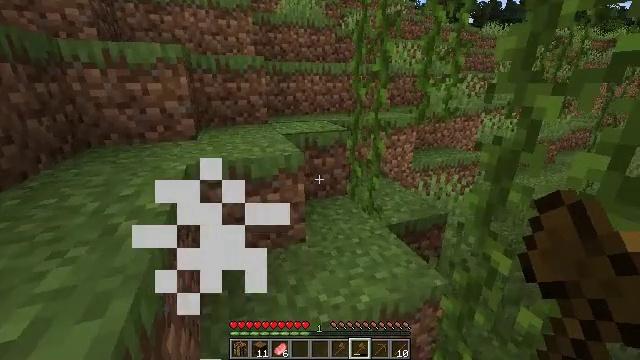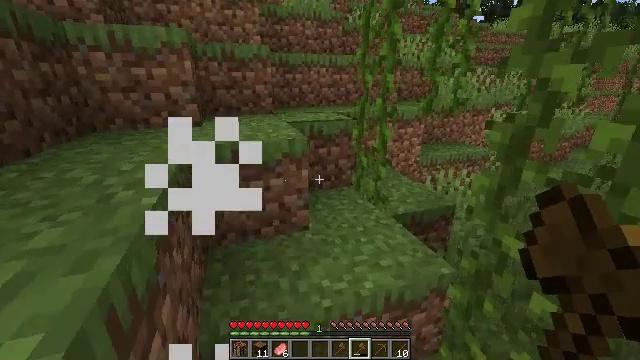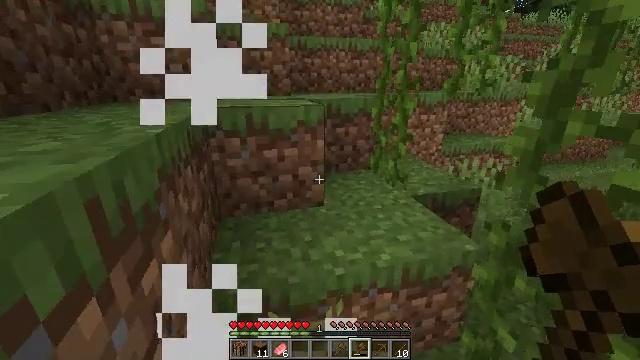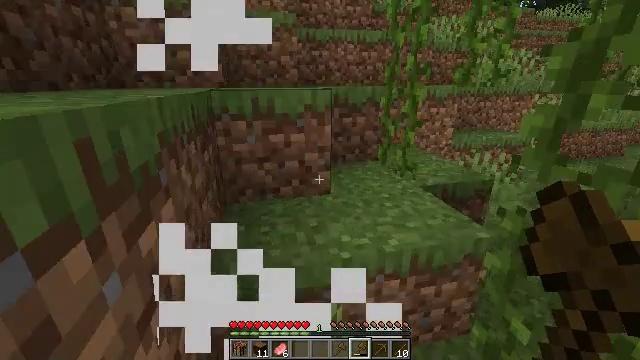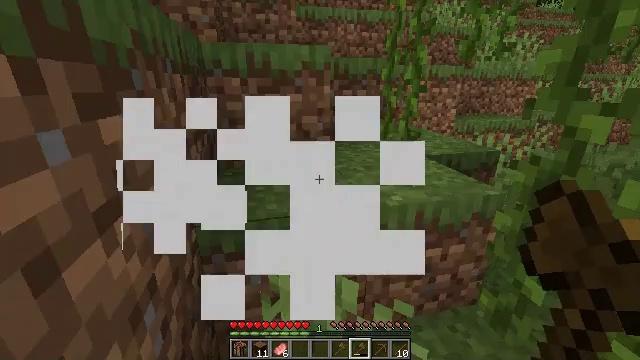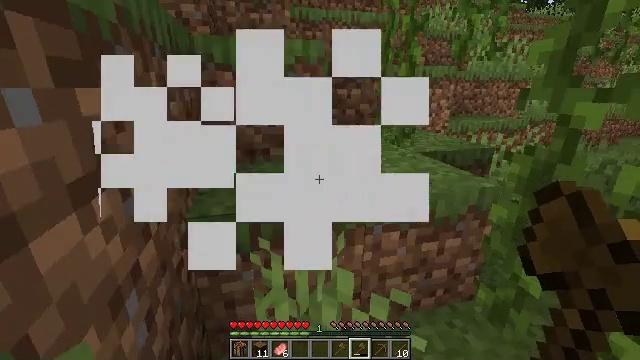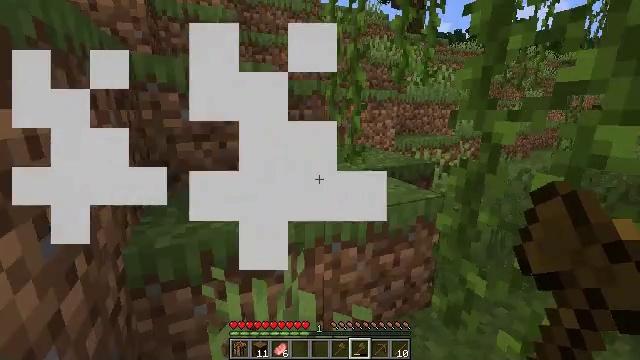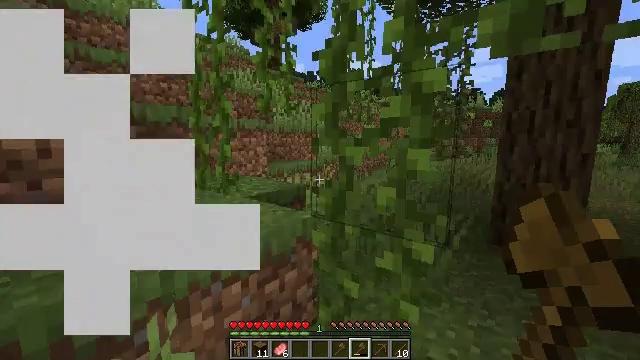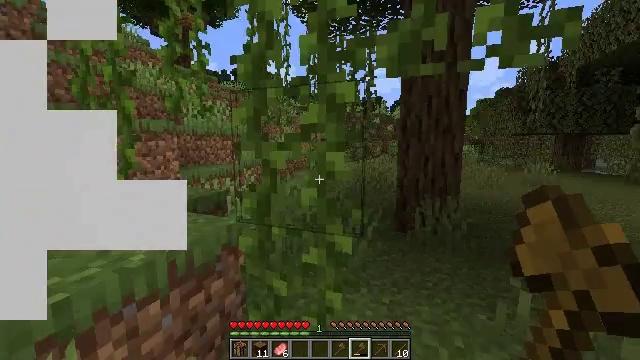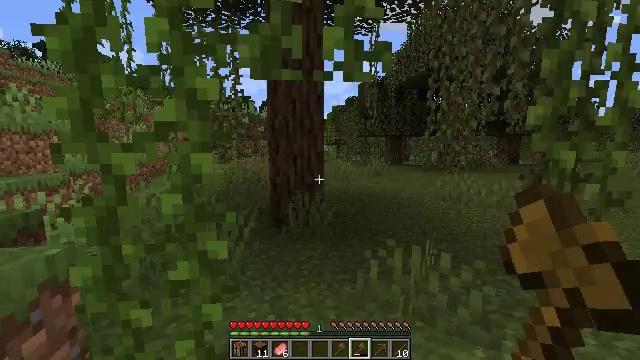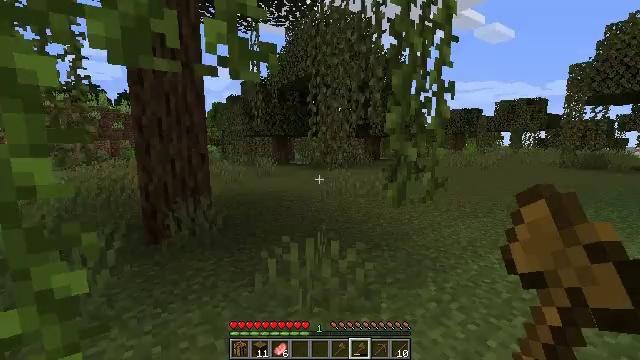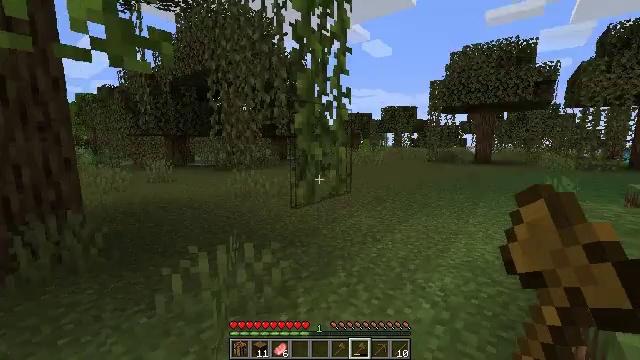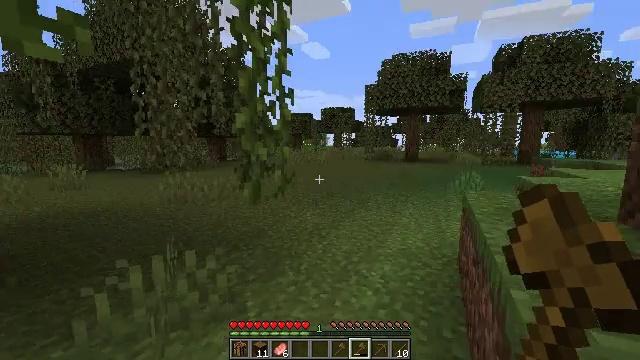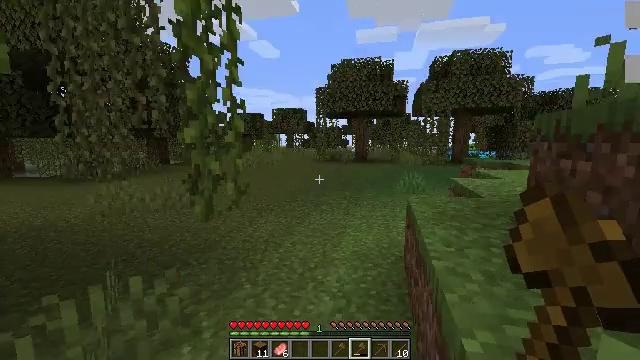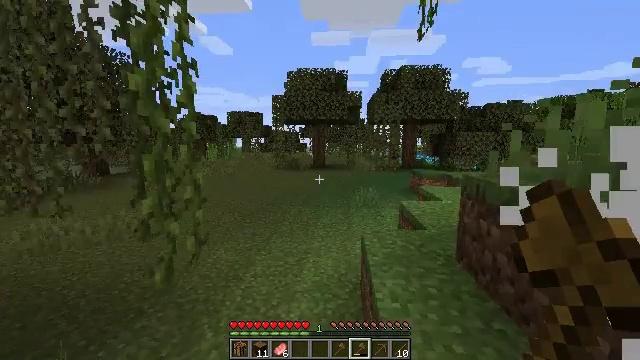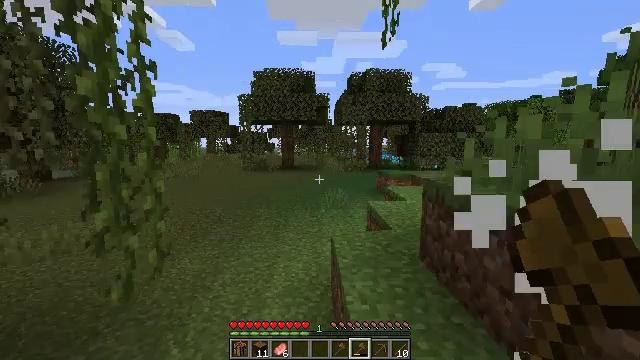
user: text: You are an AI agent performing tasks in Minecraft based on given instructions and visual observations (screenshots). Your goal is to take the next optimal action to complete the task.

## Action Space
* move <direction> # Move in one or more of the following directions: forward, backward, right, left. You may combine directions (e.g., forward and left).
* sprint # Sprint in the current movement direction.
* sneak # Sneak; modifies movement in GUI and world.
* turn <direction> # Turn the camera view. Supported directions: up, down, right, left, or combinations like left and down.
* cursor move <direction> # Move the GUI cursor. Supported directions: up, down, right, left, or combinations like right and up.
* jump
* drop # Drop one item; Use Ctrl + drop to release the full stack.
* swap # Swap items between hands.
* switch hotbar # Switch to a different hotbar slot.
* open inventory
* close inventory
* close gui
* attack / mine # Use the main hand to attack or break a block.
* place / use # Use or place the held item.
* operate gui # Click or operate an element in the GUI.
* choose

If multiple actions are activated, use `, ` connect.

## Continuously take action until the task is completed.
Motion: motion action
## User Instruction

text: Collect clay by holding down the left mouse button.
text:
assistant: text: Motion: turn left
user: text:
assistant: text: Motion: turn left
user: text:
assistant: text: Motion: turn left
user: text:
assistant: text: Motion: no_op
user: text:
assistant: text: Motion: turn right and up
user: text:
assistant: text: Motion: turn right and up
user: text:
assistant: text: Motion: turn right and up
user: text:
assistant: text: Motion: move back, turn right
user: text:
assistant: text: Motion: move back, turn right
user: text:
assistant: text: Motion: move back, turn right
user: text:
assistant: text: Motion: move back and move right, turn right
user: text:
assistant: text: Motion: move back and move right, turn right
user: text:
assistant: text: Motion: move back and move right, turn right, jump
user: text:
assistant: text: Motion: move right, turn right, jump
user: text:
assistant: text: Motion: move right, turn right, jump
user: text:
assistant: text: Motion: move forward and move right, turn right, jump
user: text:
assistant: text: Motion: move forward and move right
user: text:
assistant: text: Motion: move forward and move right, turn right
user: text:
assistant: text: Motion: move forward and move right, turn right
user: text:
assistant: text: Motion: move forward and move right
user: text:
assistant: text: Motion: move forward
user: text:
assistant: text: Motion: move forward, turn left
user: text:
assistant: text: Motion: move forward
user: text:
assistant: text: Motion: move forward and move right
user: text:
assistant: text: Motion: move forward and move right
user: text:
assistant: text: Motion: move forward and move right
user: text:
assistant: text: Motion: move forward and move right
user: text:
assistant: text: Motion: move forward and move right
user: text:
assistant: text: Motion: move forward and move right, turn right
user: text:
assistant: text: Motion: move forward, turn right, jump